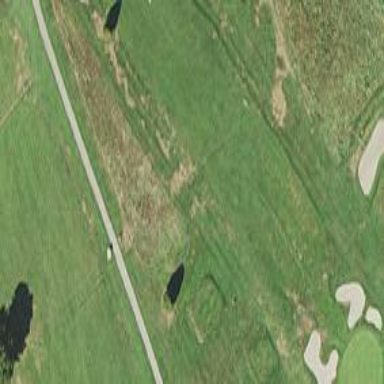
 possibly part of golf course known as rough."